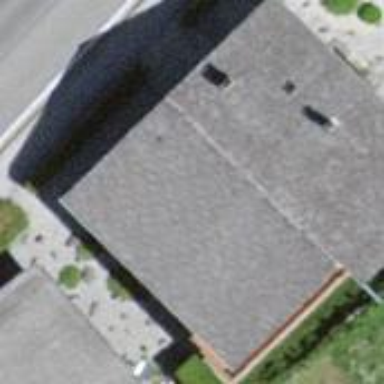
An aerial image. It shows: Simple and straightforward house.